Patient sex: F
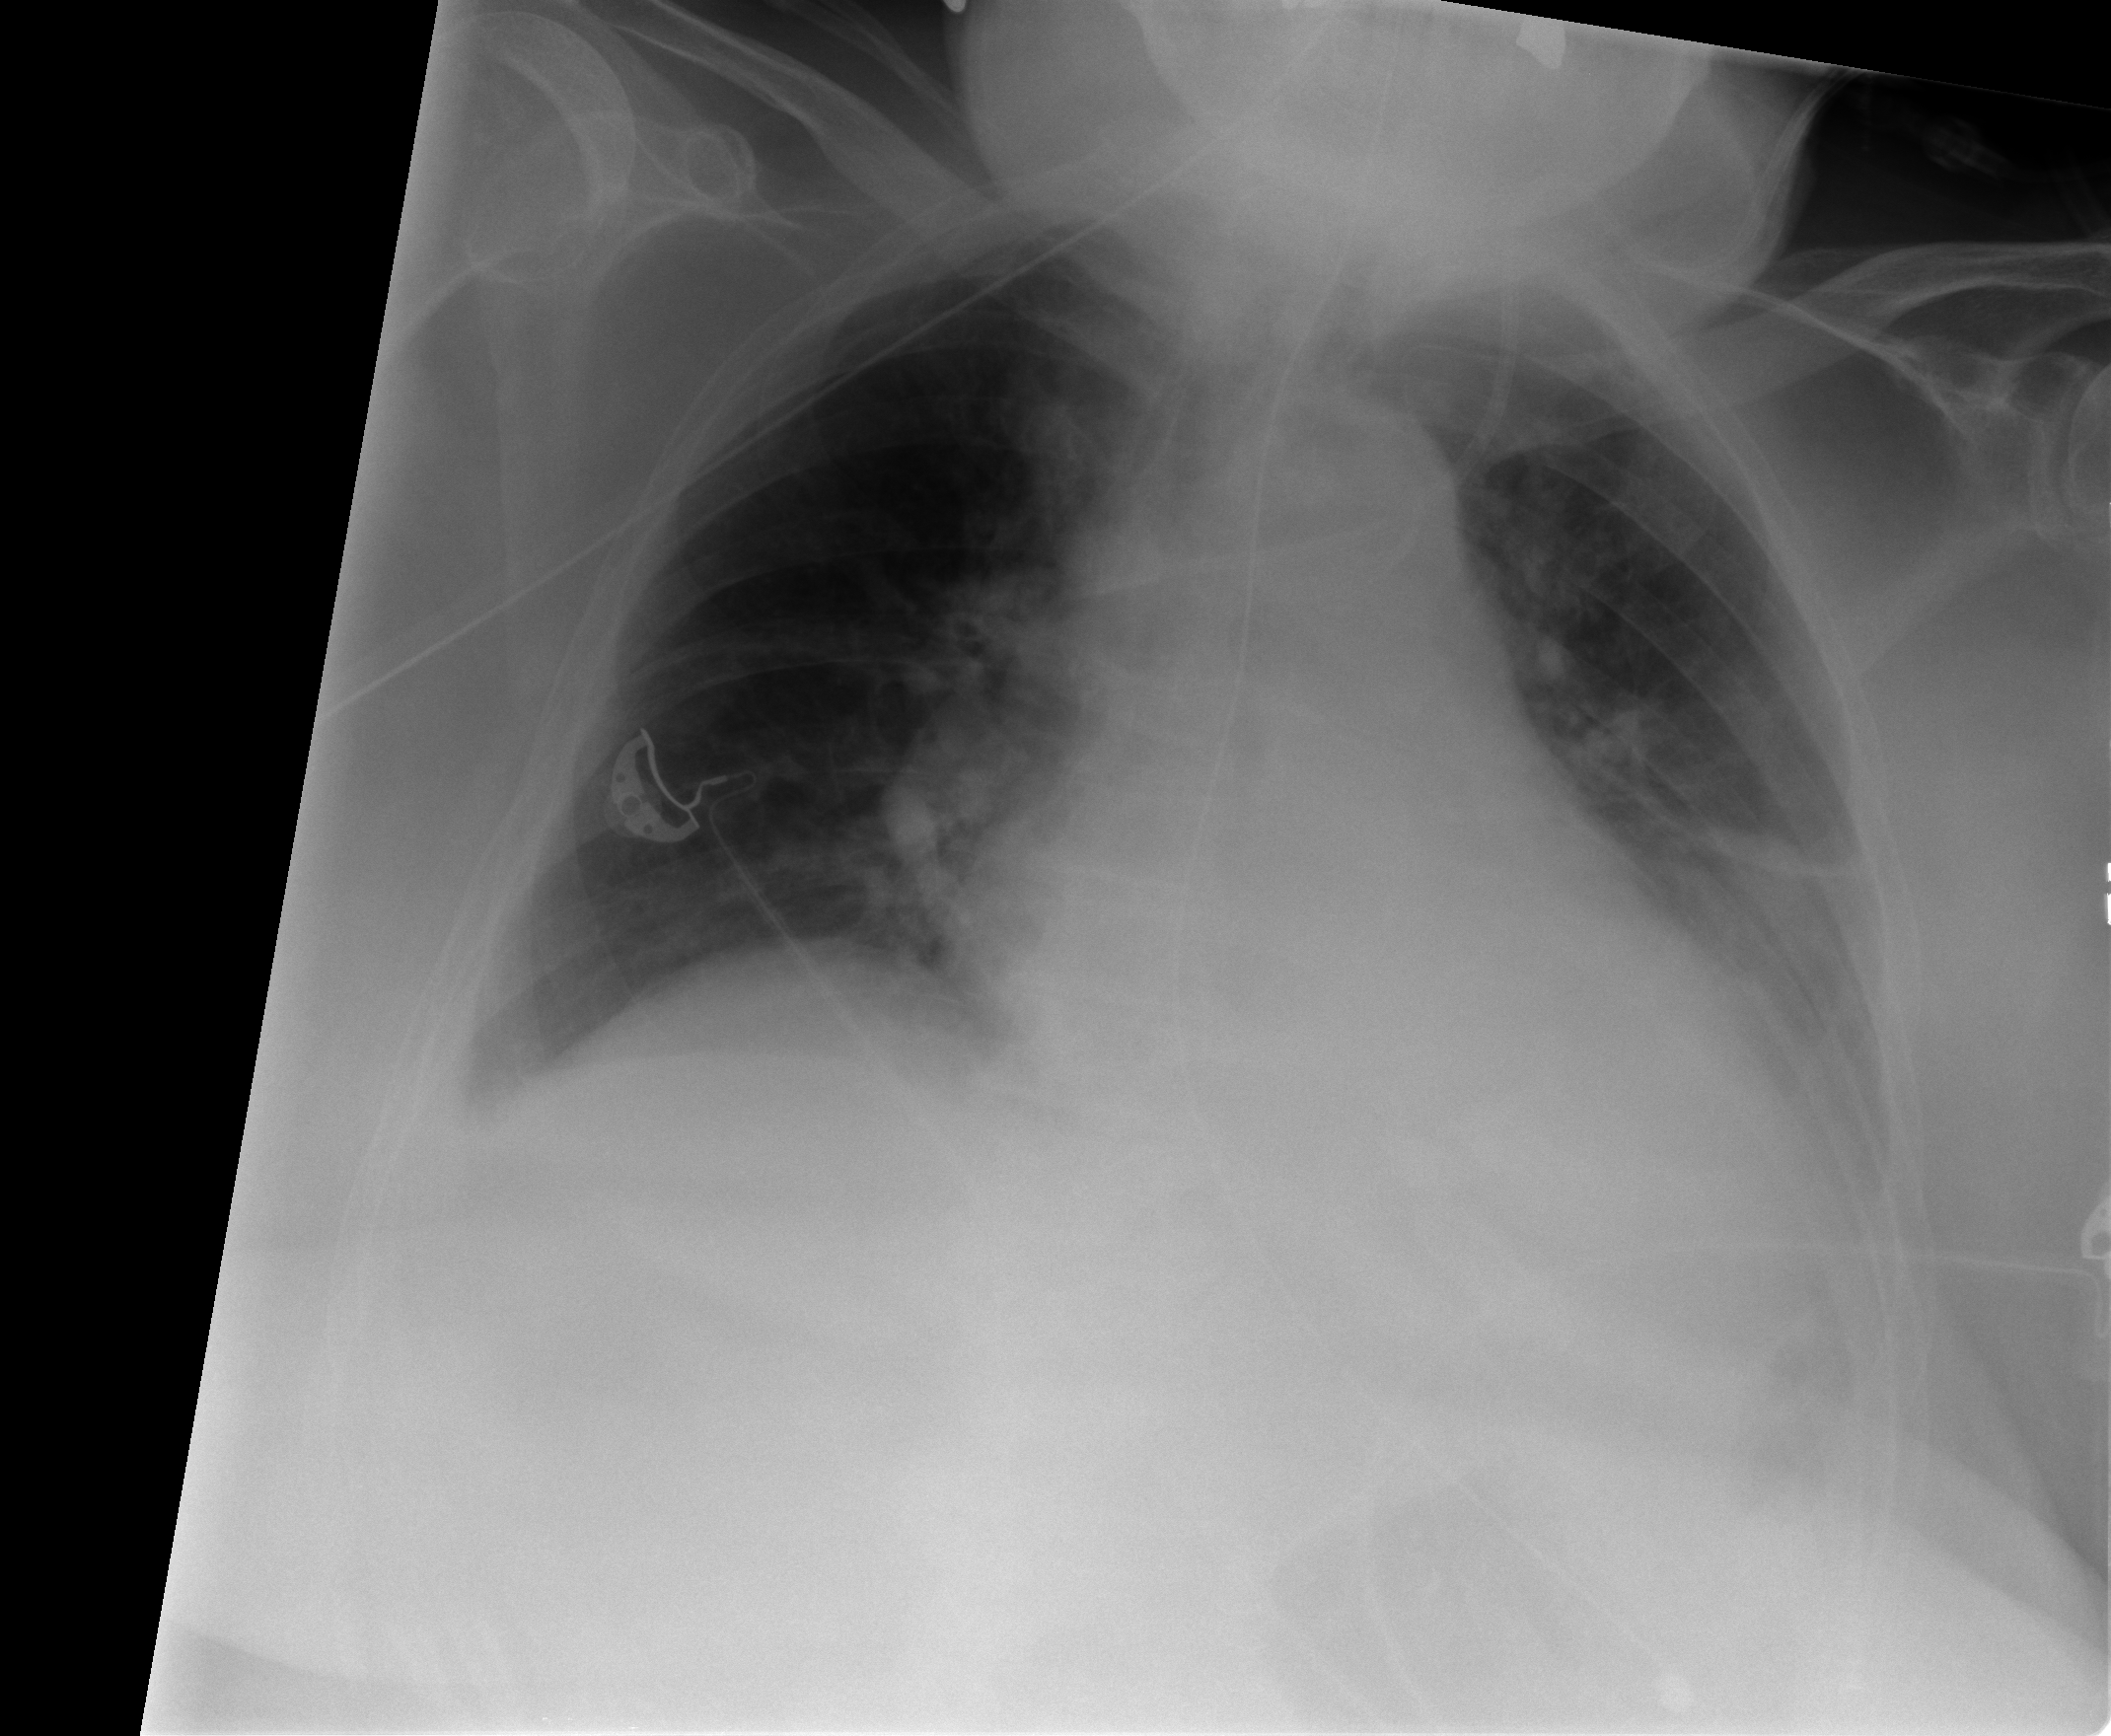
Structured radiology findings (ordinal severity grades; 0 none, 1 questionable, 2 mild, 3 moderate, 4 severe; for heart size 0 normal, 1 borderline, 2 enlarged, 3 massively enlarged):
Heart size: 1
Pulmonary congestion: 0
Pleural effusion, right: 0
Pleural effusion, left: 2
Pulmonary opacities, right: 0
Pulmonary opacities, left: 0
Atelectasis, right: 0
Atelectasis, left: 2